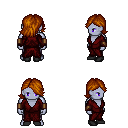
a pixel art fantasy rpg character, male body template, dark elf, purple skin, red robe, metal pants, brunette swoop hairstyle, leather bracers, black shoes, four views (front, back, left, right), 2x2 character sprite sheet, small pixel art, hard edges, no anti-aliasing